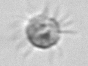
Label: Ciliophora